Question: I can get a main menu item and I have been able to use system events to select and click a specific button in a window. I am running into an issue where i want to get the 'handles' of buttons that belong to a popup 'sheet'. For instance, the "airplay" button in iTunes:

I can get the button to click to open the sheet using something similar to this:
'''
click button 10 of window "iTunes" of application process "iTunes" of application "System Events"
'''
and I COULD use 'key code' to manually scroll up and down, though I am looking for a most efficient and elegant solution of selecting the specific button I want (by name ie: "Computer" in this case)
I am using the accessibility Inspector and I can get some info about the menu:
'''
<AXApplication: "iTunes">
<AXWindow: "iTunes">
<AXMenu>
<AXMenuItem: "AirPort Express">
Attributes:
AXRole: "AXMenuItem"
AXRoleDescription: "menu item"
AXParent: "<AXMenu>"
AXEnabled: "1"
AXPosition: "x=1070 y=798"
AXSize: "w=146 h=22"
AXTitle: "AirPort Express"
AXHelp: "(null)"
AXSelected (W): "1"
AXMenuItemCmdChar: "(null)"
AXMenuItemCmdVirtualKey: "(null)"
AXMenuItemCmdGlyph: "(null)"
AXMenuItemCmdModifiers: "0"
AXMenuItemMarkChar: "(null)"
AXMenuItemPrimaryUIElement: "(null)"
Actions:
AXCancel - cancel
AXPress - press
'''
So do these popups have a specific title? Like 'select button 1 of sheet 1 of...'
I think this is likely easy and I am over thinking the issue.
cheers!
bo
WHAT IVE TRIED:
'''
--click menu item "Computer" of menu 1 of window "iTunes" of application process "iTunes"
--tell application "System Events" to tell process "iTunes"
-- tell menu 1 of menu bar item 1 of menu bar 2
-- click menu item "Copy"
-- end tell
--end tell
--click (every button whose value of attribute "AXTitle" is "Computer") of window "iTunes" of application process "iTunes"
--tell window 1
--click button "Computer" of tool bar 1 of window "iTunes" of application process "iTunes"
-- click button 1 of group 1 of group 1 of window "iTunes" of application process "iTunes"
--end tell
click (menu item 2 of every menu item whose attribute "AXRoleDescription" is "menu item") of window "iTunes" of application process "iTunes"
--click (button whose description is "menu item") of window "iTunes" of application process "iTunes"
'''
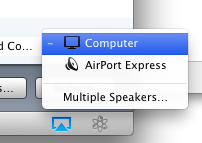
Answer: It's not possible on customized menu : '<Window "iTunes"> --> <Menu>'
It's possible on a popup button. '<Window "iTunes"> --> <popup button> --> <Menu>'
You must continue to use the 'key code'.